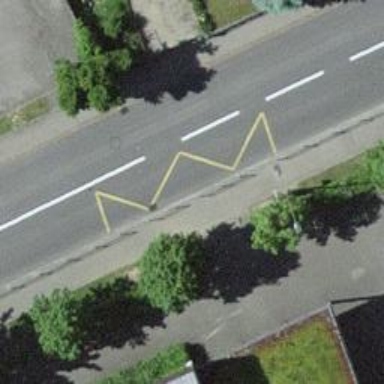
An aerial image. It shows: Bus stop with platform for public transport.